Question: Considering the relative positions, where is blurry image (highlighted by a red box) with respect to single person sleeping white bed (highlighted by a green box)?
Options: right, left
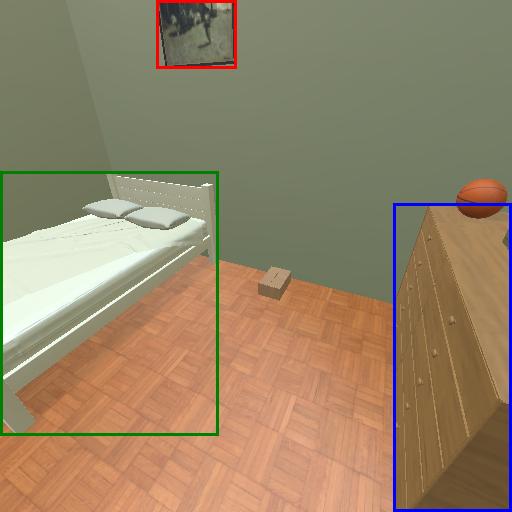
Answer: right